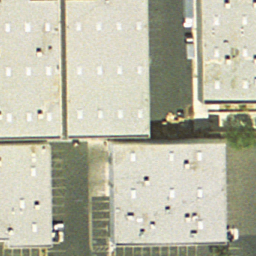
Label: buildings